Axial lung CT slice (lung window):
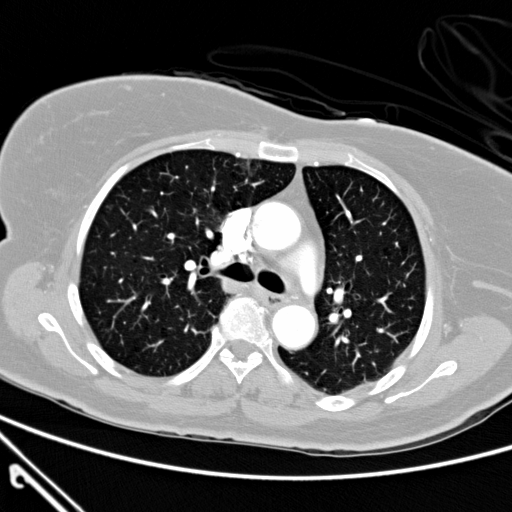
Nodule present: no